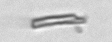
Label: fiber